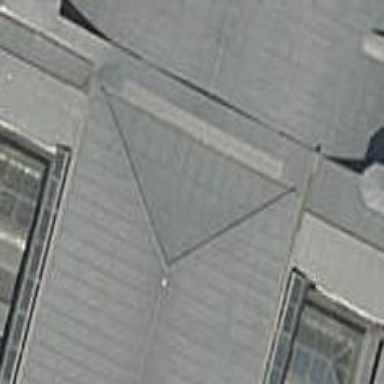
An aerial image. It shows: Part of building with skillion metal sheet roof in gray color.